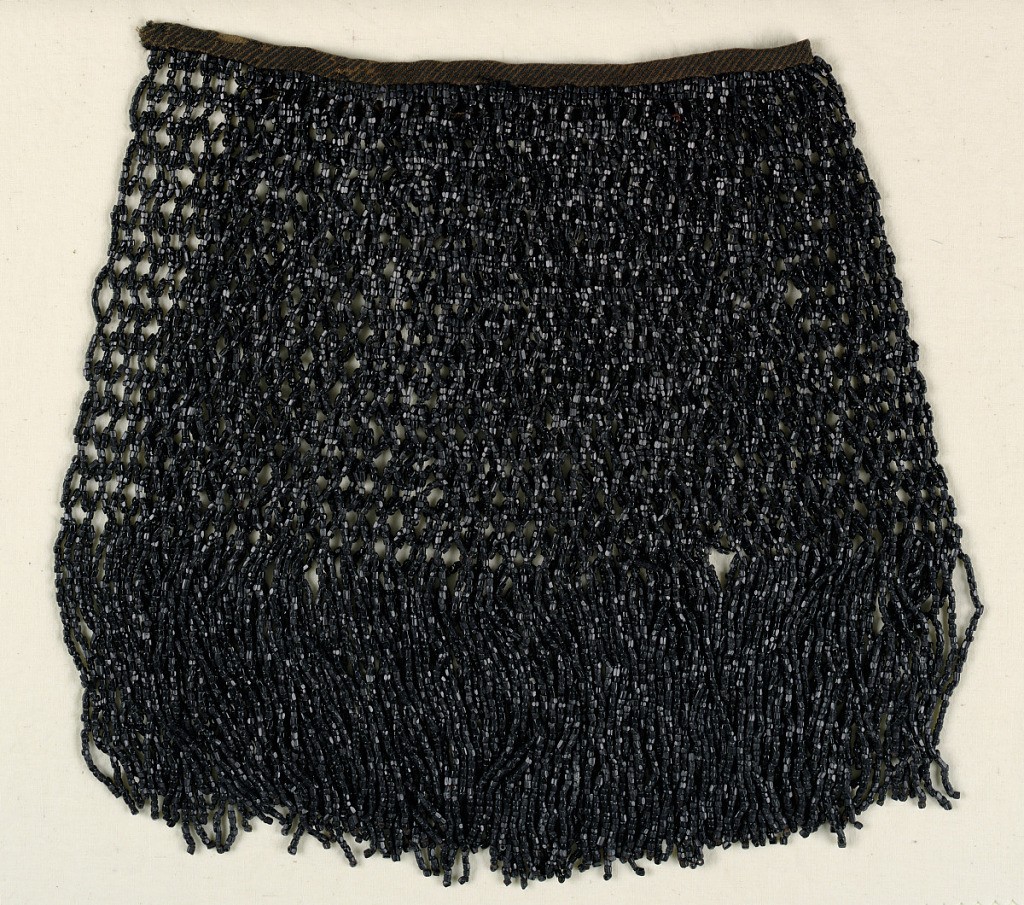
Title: Beaded fringe
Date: ca. 1880
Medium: jet beads, linen
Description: Trimming with heading in a diamond pattern. Worked on a narrow braid of black twill on brown cotton.